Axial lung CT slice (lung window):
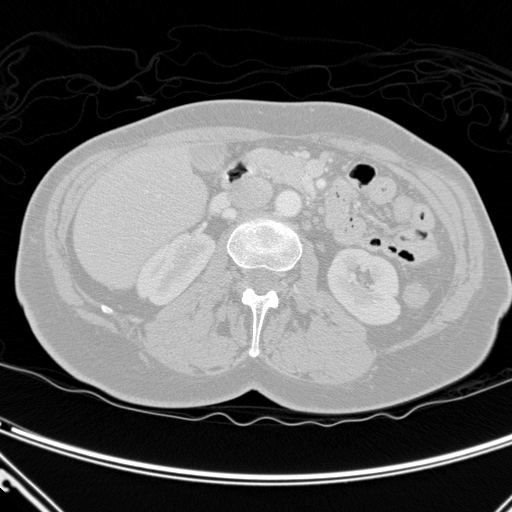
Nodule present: no